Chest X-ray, PA view. Patient: 22 years old, sex M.
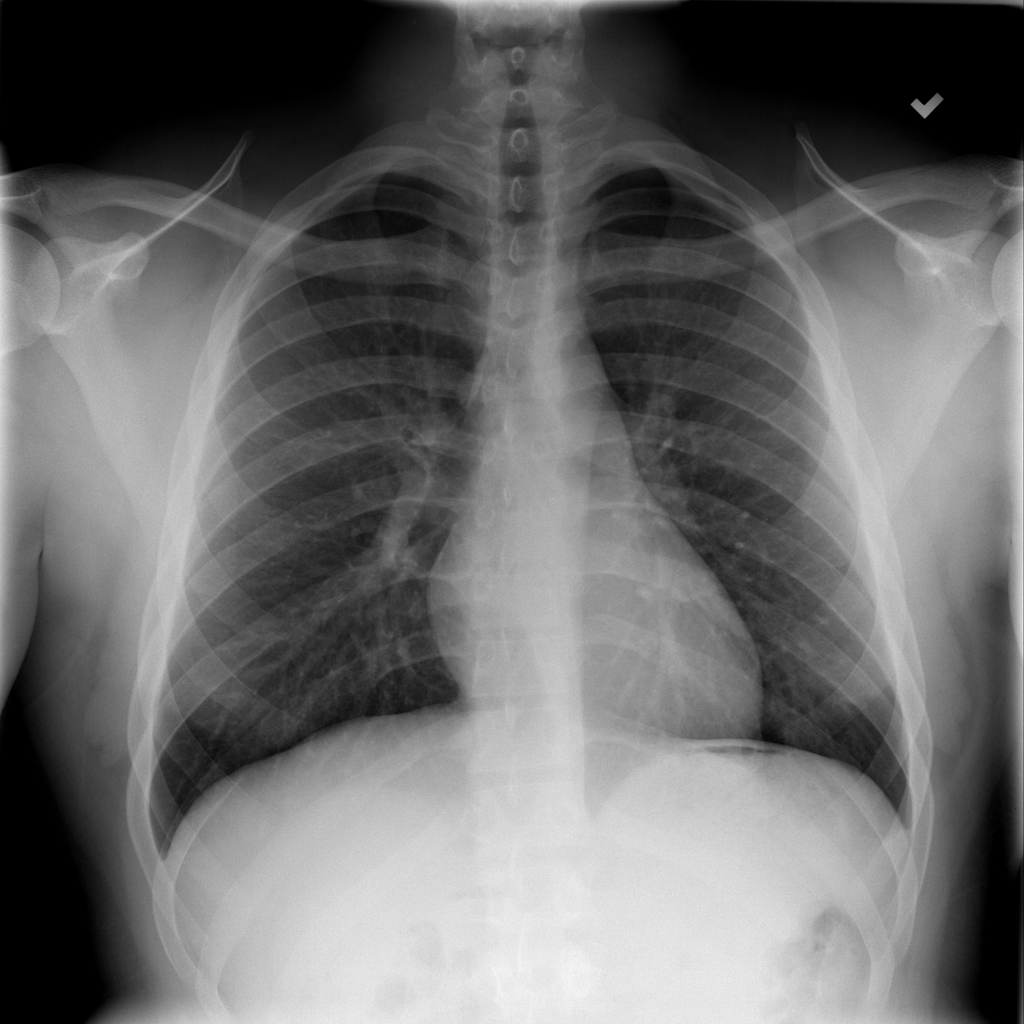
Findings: No Finding